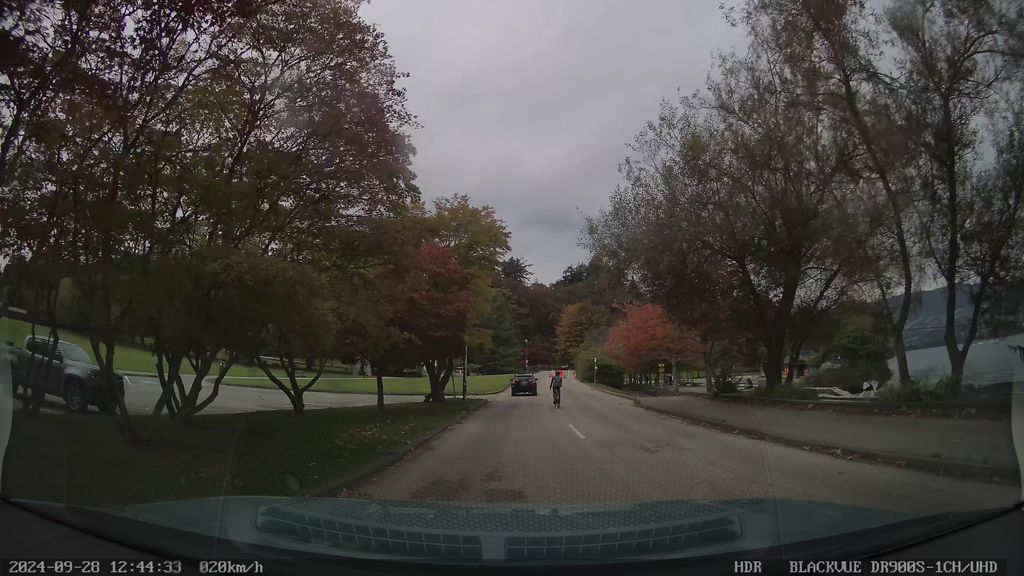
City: vancouver